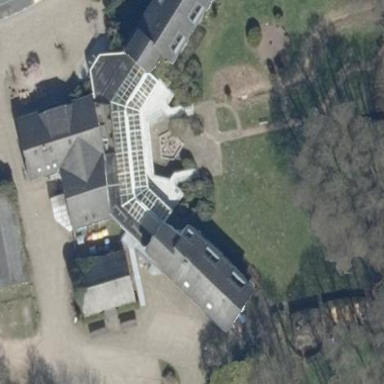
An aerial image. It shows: Hotel building.